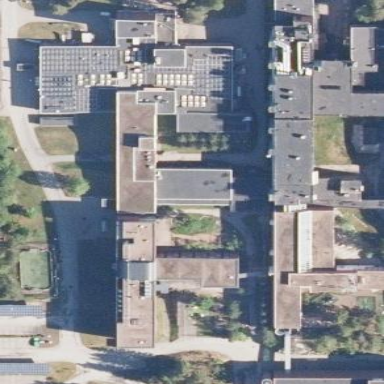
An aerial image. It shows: University building.